Current action and preconditions to check: trajectory_clear

Your task: For each precondition in the list above, predict whether it will hold at this action.

Consider the current scene as observed from the mobile robot's camera, and analyze the predicted future states of all dynamic agents (e.g., people, animals, vehicles, or any moving entities) within the NEXT SECOND.

IMPORTANT: Only answer "very likely" if you are absolutely certain—based on strong, clear evidence—that a dynamic agent will violate the precondition in the predicted future state. Do NOT answer "very likely" for unlikely, ambiguous, or low-probability risks.

Ask yourself for each precondition: Is there a high probability, with clear and convincing evidence, that the predicted future states of any dynamic agent will interfere with the predicted future state of the currently executing action within the NEXT SECOND, causing that precondition to fail?

Assess the risk level based on these predictions. Use "likely" or "very likely" if motions create a clear risk of interference.

Use "neutral" or "improbable" if agents are nearby but their predicted paths are clearly diverging or non-conflicting.

Failure Risk Categories: "very improbable", "improbable", "neutral", "likely", "very likely"

Answer Format: Output ONLY the probability_of_failure value from these categories: "very improbable", "improbable", "neutral", "likely", "very likely"

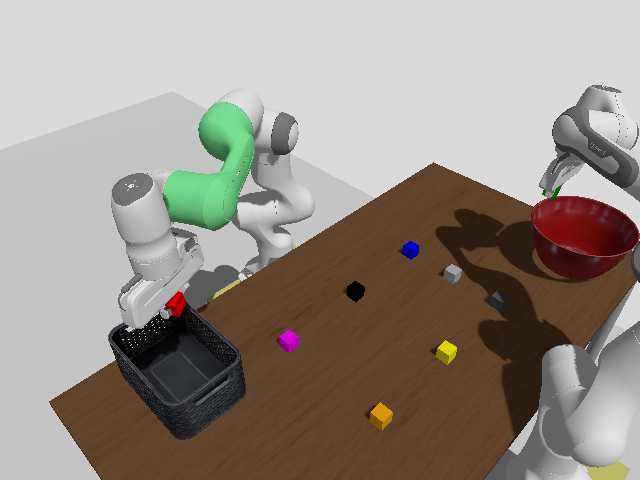

Answer: very improbable